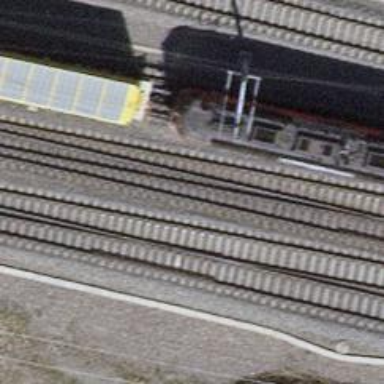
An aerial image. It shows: Single railway track with electrification through contact line.